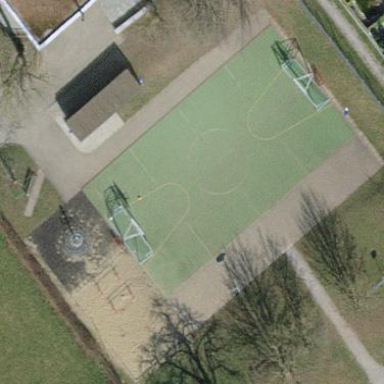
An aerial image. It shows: Multi-sport pitch with asphalt surface.